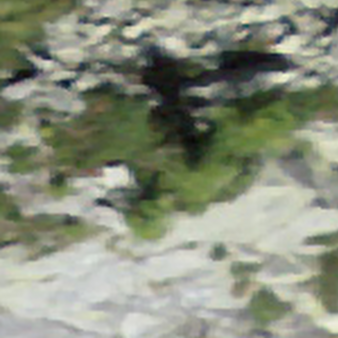
Label: other